Question: I'm using spring-data-mongodb-1.2.0.RELEASE.
I have two classes A and B where B has a reference to A and it is annotated with @DBRef.
Class A:
'''
@Document(collection = "a")
public class A {
@Id
public String id;
/** The TicketGrantingTicket this is associated with. */
@Field
public String name;
public A(String id, String name) {
this.id = id;
this.name = name;
}
}
'''
Class B:
'''
@Document(collection = "b")
public class B {
@Id
public String id;
@Field
public String name;
@DBRef
@Indexed
public A a;
public B(String id, String name, A a) {
super();
this.id = id;
this.name = name;
this.a = a;
}
}
'''
Since I'm quering for all instances of B that are refering to a certain A:
'''
B fromDB = mongoOperations.findOne(Query.query(Criteria.where("a.$id").is(a1.id)), B.class);
'''
I need it to be indexed.
After the first insertion of a B instance into MongoDB an index should be created.
As can be seen below it doesn't:

Does anyone know how can I create such an index ?
In addition it looks like the DBRef filed (as can be seen by the mongo shell) does not match to the format as it is defined at
<URL>.
Am I missing something here?
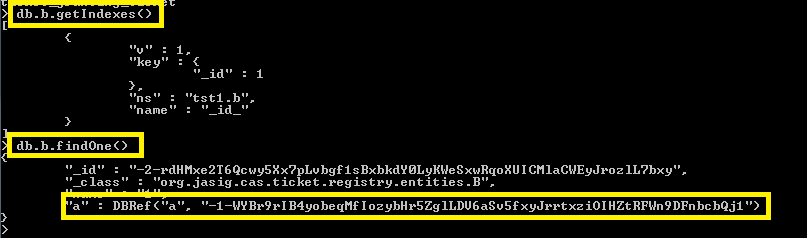
Answer: You can create the index with the mongo shell, but if you want to do it through code and since you are using spring-data-mongodb, use this:
'mongoTemplate.indexOps(B.class).ensureIndex(new Index().on("a", Order.ASCENDING));'
You can also specify the name of the collection if the name of your class doesn't match it:
'''
mongoTemplate.indexOps("b").ensureIndex(new Index().on("a", Order.ASCENDING));
'''